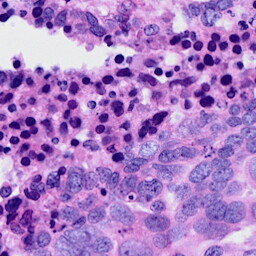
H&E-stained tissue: Ovarian